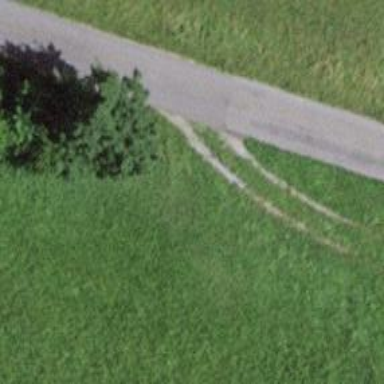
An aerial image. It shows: Row of trees in natural setting.